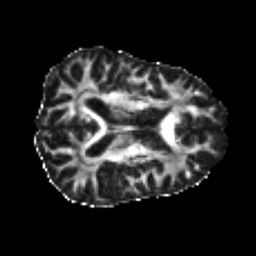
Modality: FA
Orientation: axial
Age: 26
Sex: male
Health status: healthy
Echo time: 0.074 s